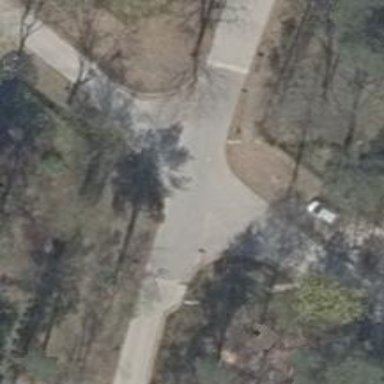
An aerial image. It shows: Residential road.